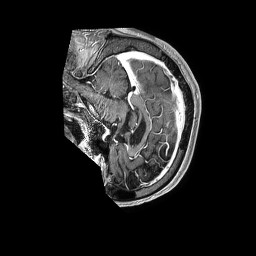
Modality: T1w
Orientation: sagittal
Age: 61
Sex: male
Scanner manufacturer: philips
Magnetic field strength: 1.5 T
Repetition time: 0.007698 s
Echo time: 0.003535 s